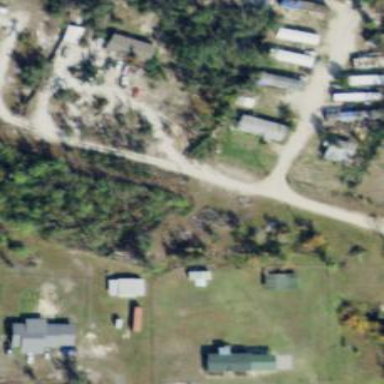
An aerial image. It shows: Residential area known as trailer park.